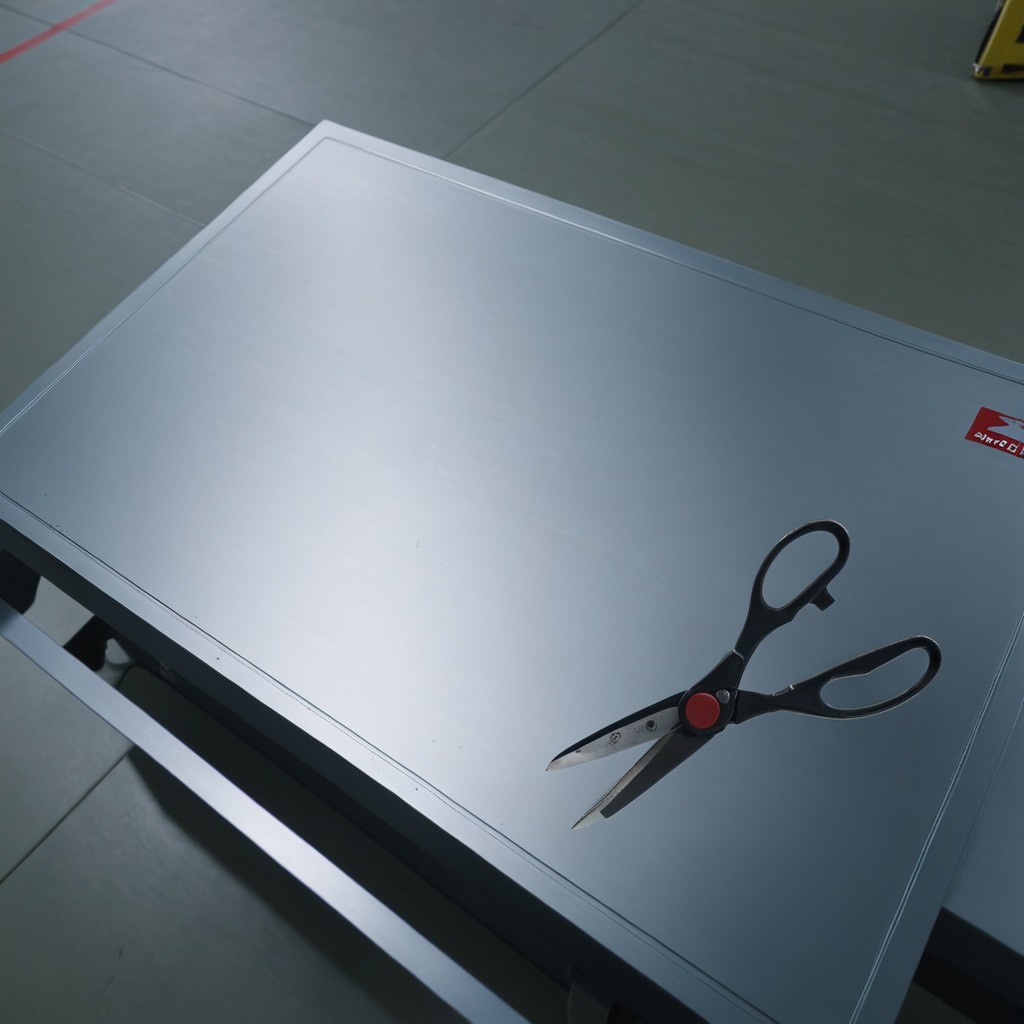
A scissor lying on a toolbox surface in an airplane hangar workshop 8K